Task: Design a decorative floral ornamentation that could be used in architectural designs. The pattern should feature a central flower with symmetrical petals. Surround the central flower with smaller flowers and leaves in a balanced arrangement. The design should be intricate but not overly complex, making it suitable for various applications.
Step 792:
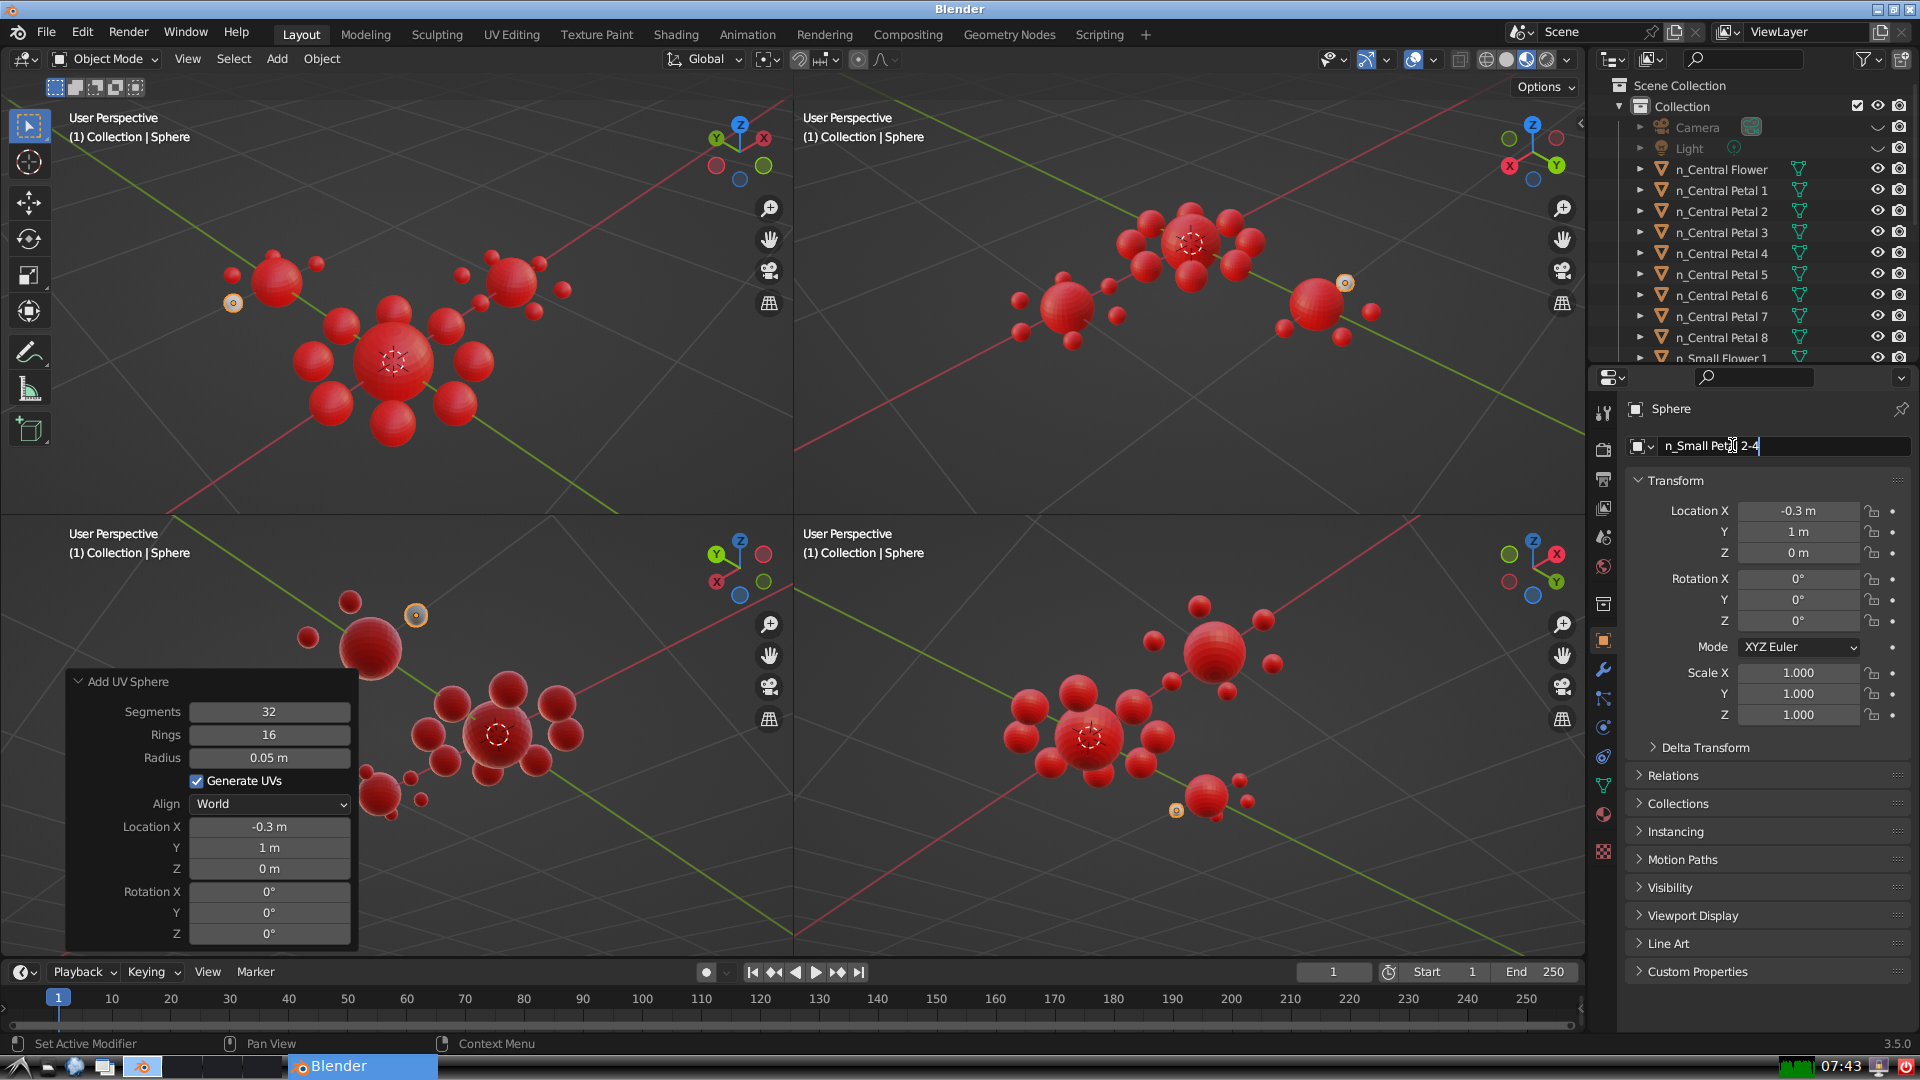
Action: {"key_press": ['Return']}